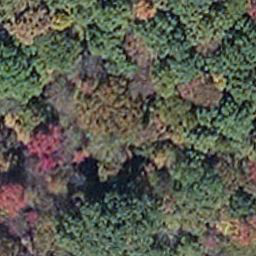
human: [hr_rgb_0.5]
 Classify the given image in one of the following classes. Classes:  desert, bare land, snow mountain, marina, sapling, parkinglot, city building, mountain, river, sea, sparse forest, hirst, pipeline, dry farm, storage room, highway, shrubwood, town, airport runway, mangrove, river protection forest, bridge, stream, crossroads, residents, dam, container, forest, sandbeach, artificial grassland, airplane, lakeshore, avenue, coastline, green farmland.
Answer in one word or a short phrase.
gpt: mangrove